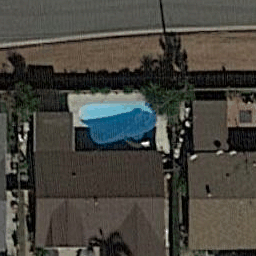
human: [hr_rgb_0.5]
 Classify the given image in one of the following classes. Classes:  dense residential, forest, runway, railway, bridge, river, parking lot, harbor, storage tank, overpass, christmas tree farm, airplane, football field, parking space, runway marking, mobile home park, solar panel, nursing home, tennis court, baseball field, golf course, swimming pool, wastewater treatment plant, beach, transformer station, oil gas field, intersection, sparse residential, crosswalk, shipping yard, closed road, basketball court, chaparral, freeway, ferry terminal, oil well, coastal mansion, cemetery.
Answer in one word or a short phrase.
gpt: swimming pool